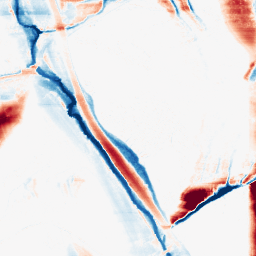
Category: morphological
Decomposition family: morphological_ellipse
Decomposition parameters: operation: average
width: 5
height: 50
Upsampling method: cubic_catmull_rom
Upsampling parameters: scale: 2
Upsampling scale: 2